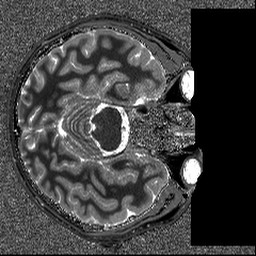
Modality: T1map
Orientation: axial
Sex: male